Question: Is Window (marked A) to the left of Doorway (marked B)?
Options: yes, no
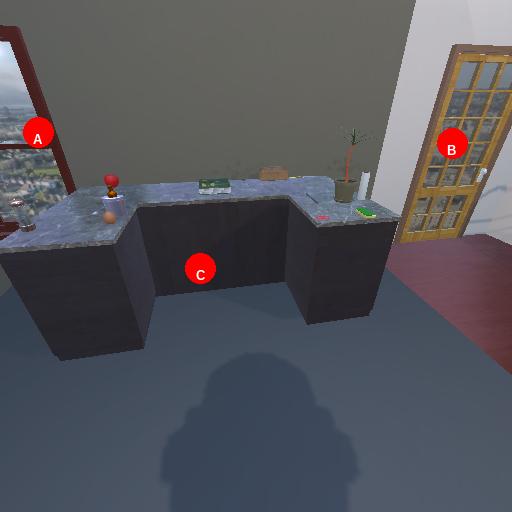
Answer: yes